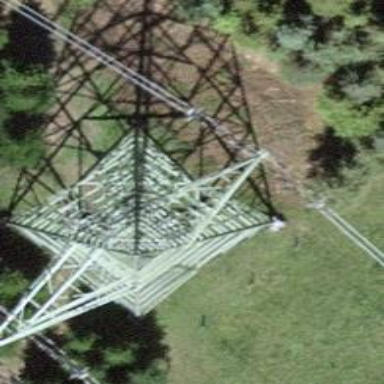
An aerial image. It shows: Power tower.